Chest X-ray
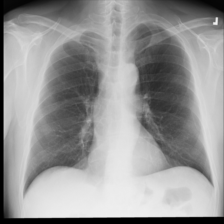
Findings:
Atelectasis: negative
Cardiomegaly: negative
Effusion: negative
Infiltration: negative
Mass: negative
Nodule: negative
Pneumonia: negative
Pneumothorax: negative
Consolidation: negative
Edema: negative
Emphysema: negative
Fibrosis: negative
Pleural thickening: negative
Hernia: negative